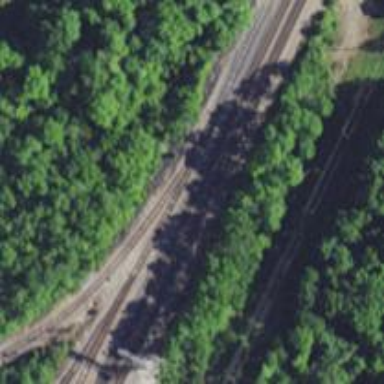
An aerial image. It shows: Railway siding with rails.